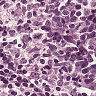
Metastatic tissue present: no